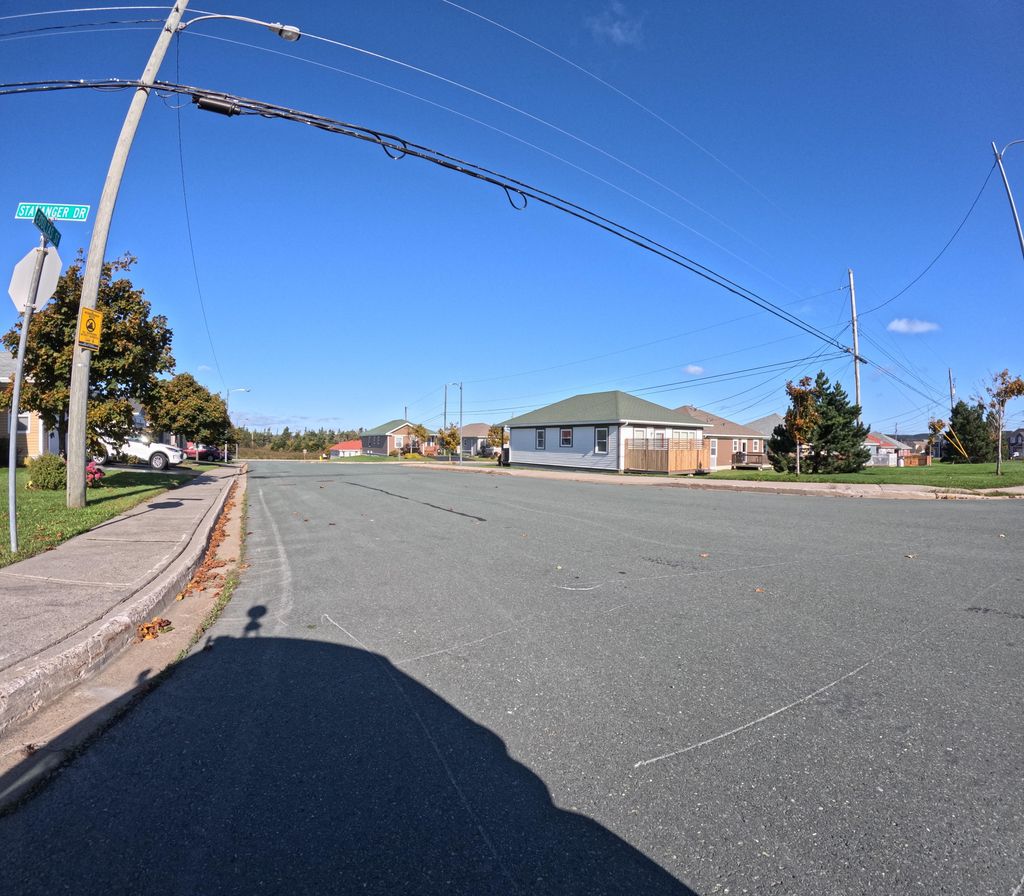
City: st_johns